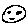
Label: smiley face